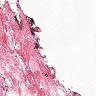
Metastatic tissue present: no